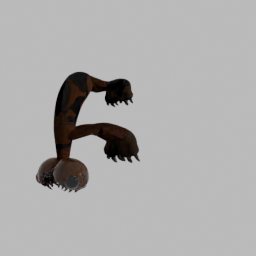
Label: animals